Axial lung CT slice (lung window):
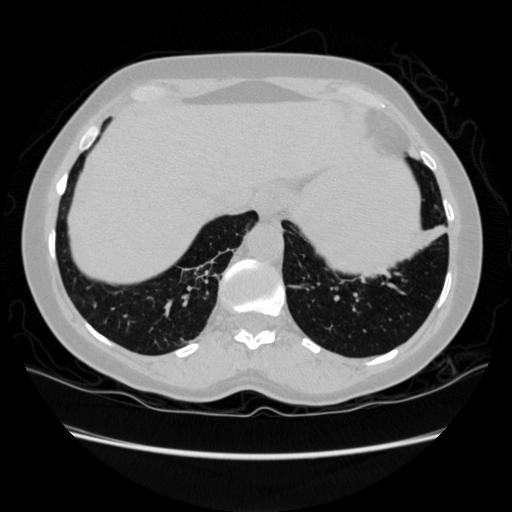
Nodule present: no